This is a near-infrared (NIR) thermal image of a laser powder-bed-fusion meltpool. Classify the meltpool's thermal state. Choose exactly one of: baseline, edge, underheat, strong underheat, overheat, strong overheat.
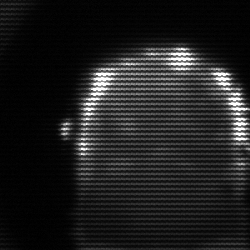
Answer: baseline